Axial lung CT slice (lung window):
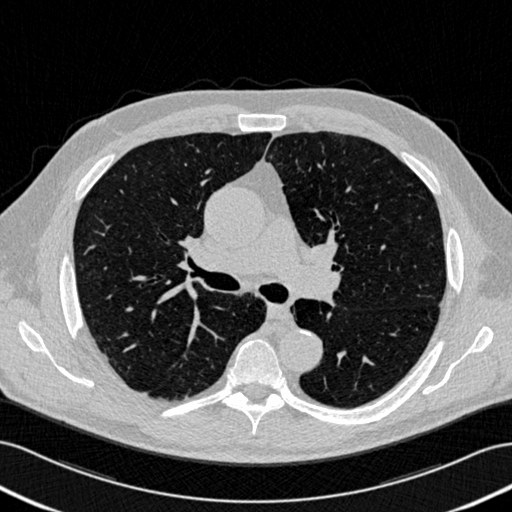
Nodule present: no